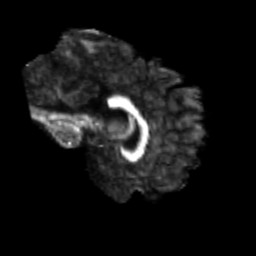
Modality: FA
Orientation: sagittal
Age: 25
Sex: female
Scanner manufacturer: siemens
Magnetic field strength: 3 T
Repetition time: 3.5 s
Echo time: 0.125 s